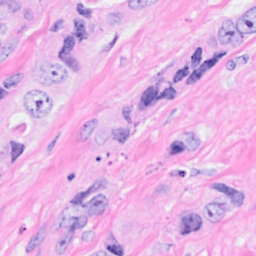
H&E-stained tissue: Breast